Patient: sex M, age 76
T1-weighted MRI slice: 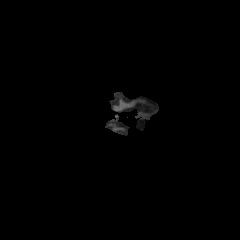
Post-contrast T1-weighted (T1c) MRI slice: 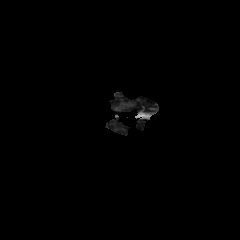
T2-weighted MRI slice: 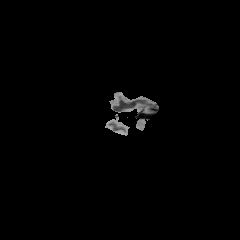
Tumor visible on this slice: no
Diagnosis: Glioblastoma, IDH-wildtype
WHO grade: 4